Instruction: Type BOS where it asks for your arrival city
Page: home
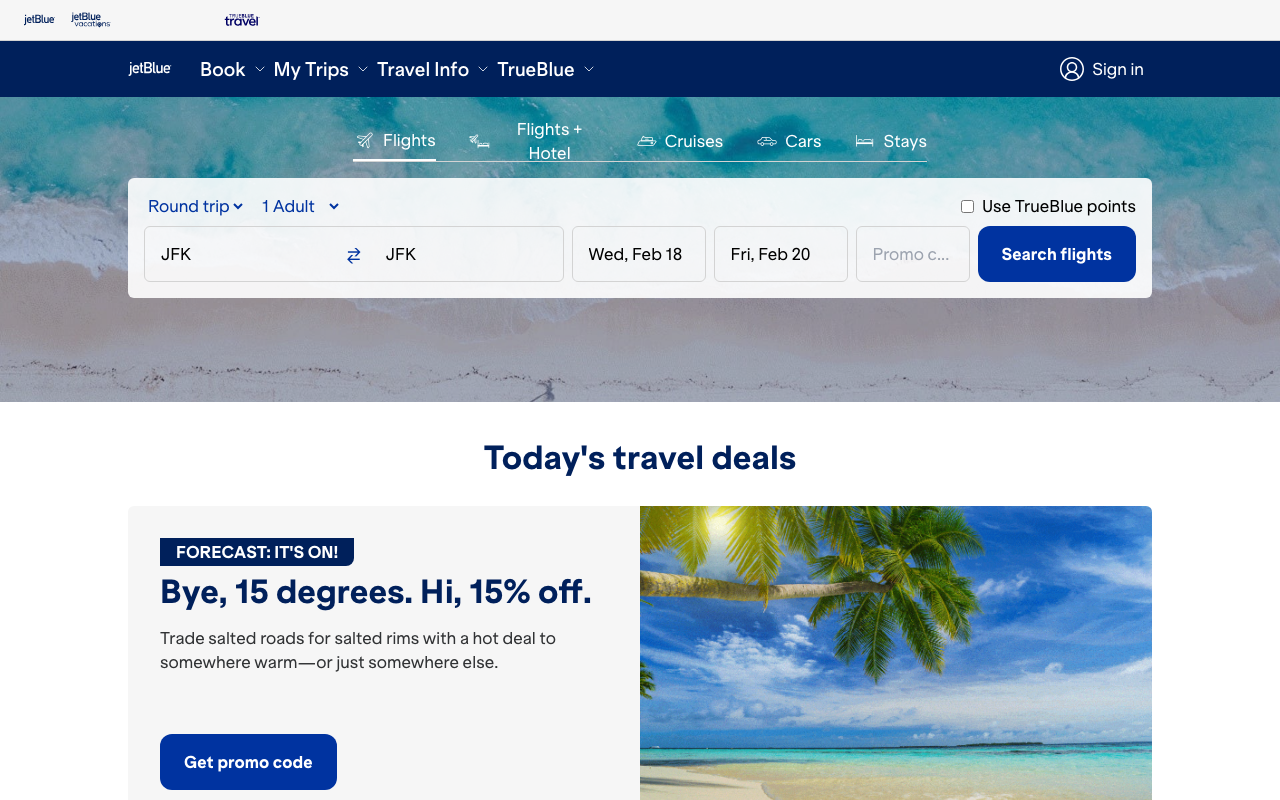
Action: type